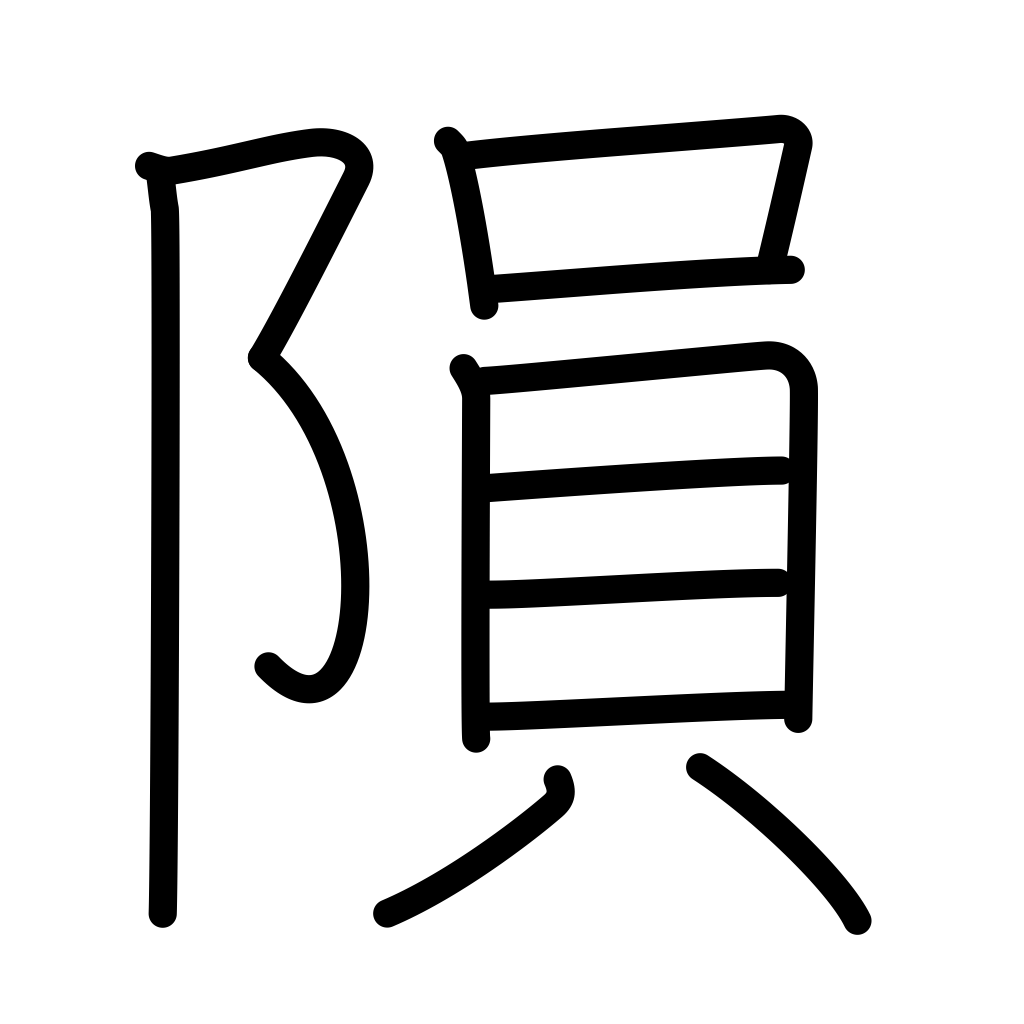
Meaning: fall